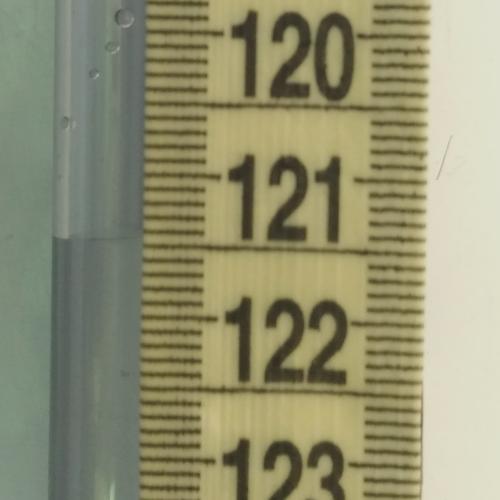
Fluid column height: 121.4 cm